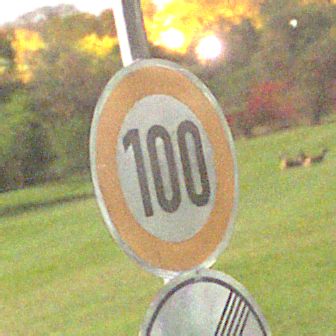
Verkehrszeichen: Geschwindigkeit100
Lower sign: EndeUeberholverbot
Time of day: Night
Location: Outdoor (Nature)
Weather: Clear
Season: NotSpecified
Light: Natural